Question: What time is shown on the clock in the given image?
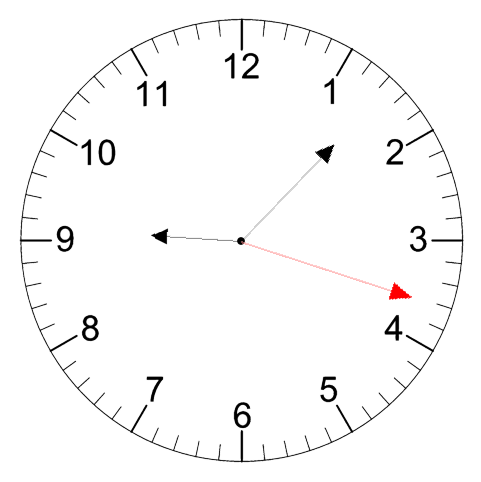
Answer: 09:07:18